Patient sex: M
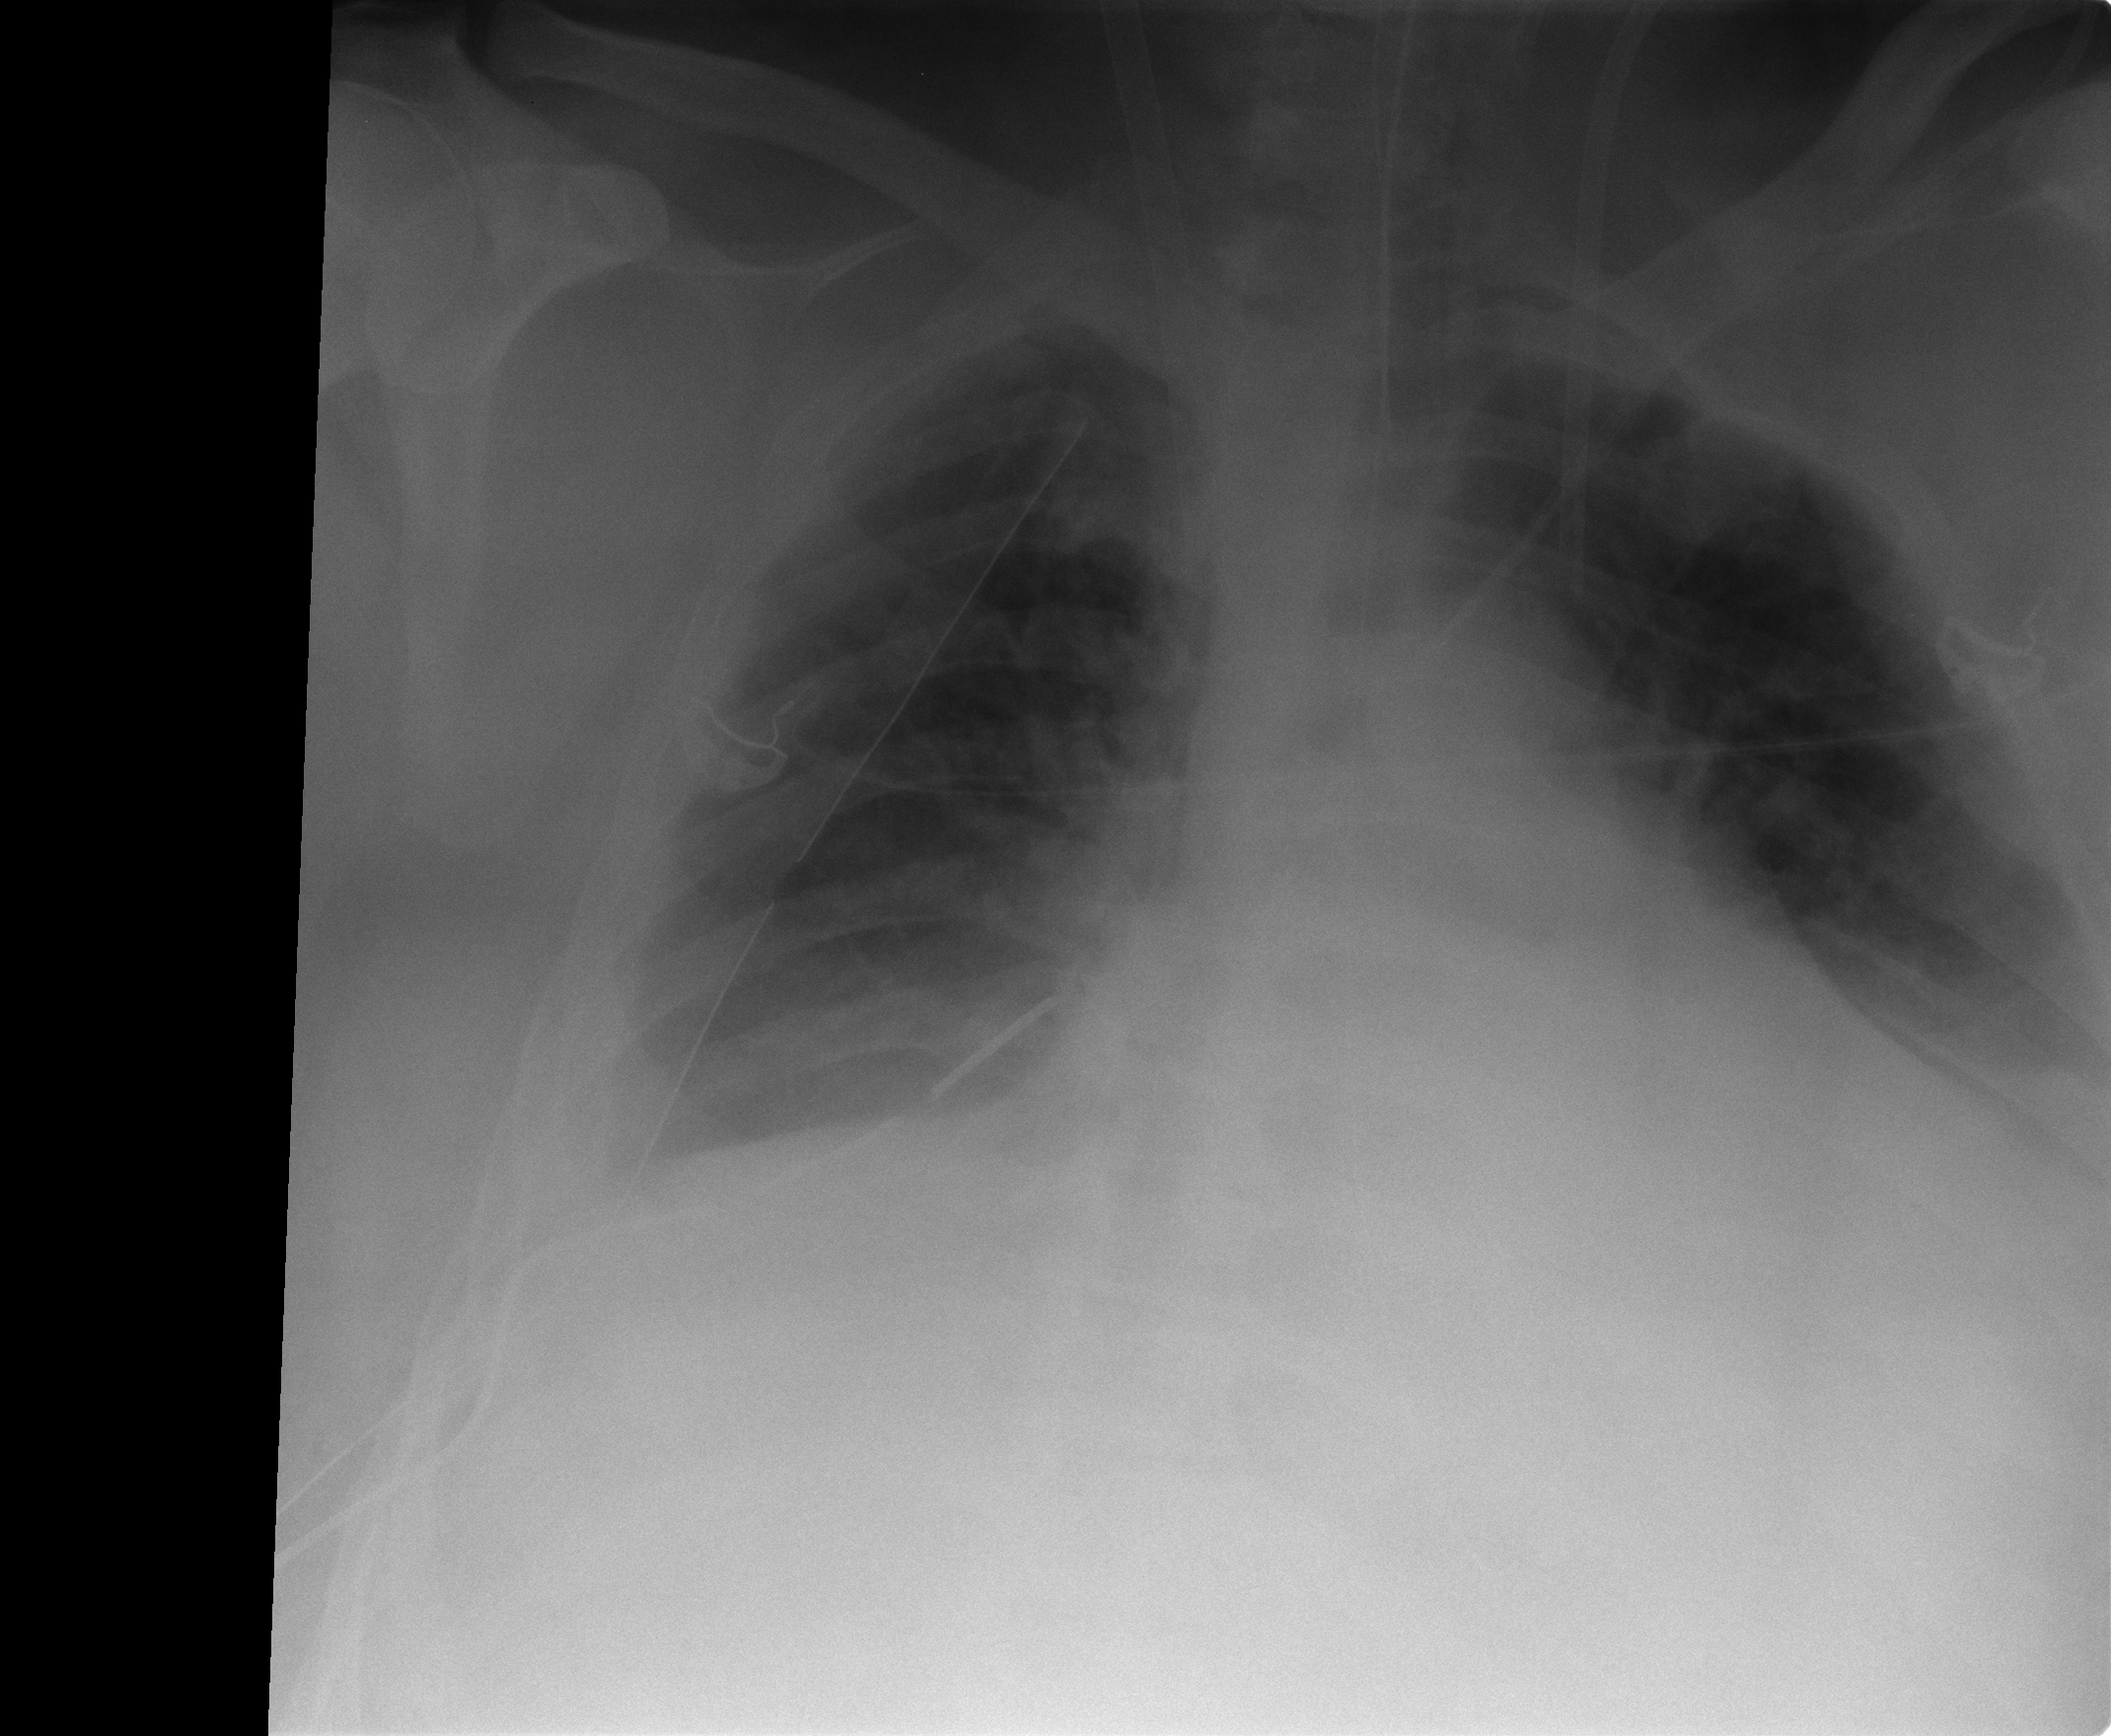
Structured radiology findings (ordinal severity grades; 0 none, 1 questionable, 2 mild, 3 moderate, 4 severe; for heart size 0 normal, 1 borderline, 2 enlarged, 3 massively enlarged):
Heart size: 2
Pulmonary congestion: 3
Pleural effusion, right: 2
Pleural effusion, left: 2
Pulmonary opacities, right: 1
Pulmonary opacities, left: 1
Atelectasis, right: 2
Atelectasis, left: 2